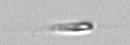
Label: flagellate_morphotype3